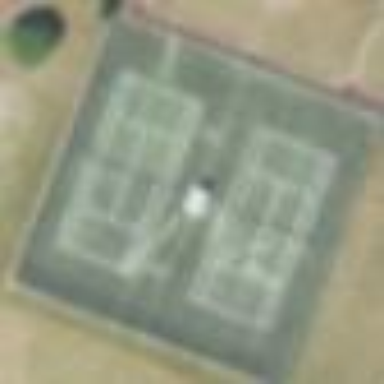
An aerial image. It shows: Tennis court on the leisure land pitch.